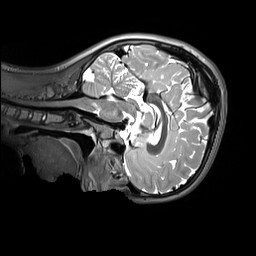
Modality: T2w
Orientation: sagittal
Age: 11
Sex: male
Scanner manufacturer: siemens
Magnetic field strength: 3 T
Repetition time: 3.2 s
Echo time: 0.408 s